Question: I'm trying to do an coloring of specified character of an input string. Input string load from database. The problem is : how to coloring of specified character like this one? :
So, every character "mp" is red color. And how to scan if there is "mp" character? Text is dynamic from database. Not always like above. I want to every "mp" character is red color. Not only in "simple" text, but also every text that contain "mp" character. if there is, then color that character to red color.
I'm using java Android programming.
Thanks.
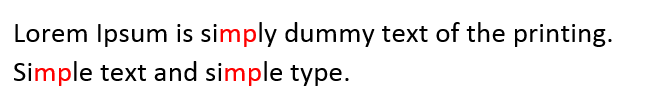
Answer: '''
ArrayList<Integer> positions = new ArrayList();
Pattern p = Pattern.compile("mp"); // insert your pattern here
Matcher m = p.matcher("Simple Text, bumping , jumping");
while (m.find()) {
positions.add(m.start());
}
// interate this for position times
Spannable spanning = new SpannableString("Simple Text");
spanning.setSpan(new ForegroundColorSpan(Color.BLUE),positions.get(i), positions.get(i)+1, Spannable.SPAN_EXCLUSIVE_EXCLUSIVE);
textview.setText(spanning);
'''